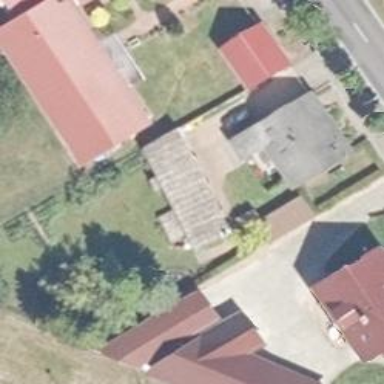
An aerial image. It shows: Gabled roof on residential building.